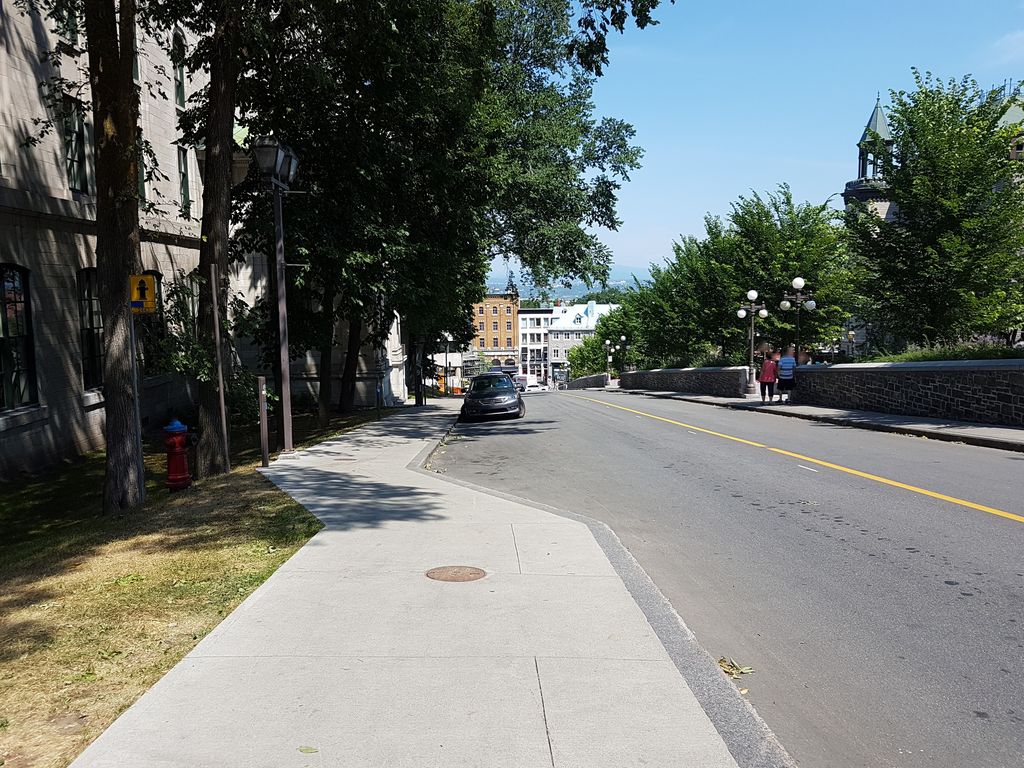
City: quebec_city